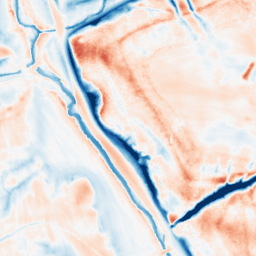
Category: multiscale
Decomposition family: dog_multiscale
Decomposition parameters: sigma_ratio: 2
n_scales: 4
base_sigma: 0.5
Upsampling method: sinc_hamming
Upsampling parameters: scale: 4
kernel_size: 16
Upsampling scale: 4